Question: Here is a 'Model3D' of a tube displayed within 'Viewport3D' element:

The tube is very long so I cut the texture in segments display just one segment to save memory.
To hide little black circle at the end of the finite model tube, I have added a 'PointLight'.
However, no matter which values of 'ConstantAttenuation', 'LinearAttenuation' and 'QuadraticAttenuation' I choose, the light falls off too quickly and the model is too dark.
I tried adding an 'AmbientLight', but this immediately makes the end of the tunnel visible and spoils the realism (user should never notice the model is finite - it will shift the texture or camera and keep sime light just around camera).
'PointLight'
I know the attenuation factor formula is:
'''
ConstantAttenuation + LinearAttenuation * D + QuadraticAttenuation * D^2
'''
where D is the distance from light source.
The light intensity is then divided by the computed factor. However, when I use 'ConstantAttenuation' value '1' and set others '0', there should be no attenuation at all (factor is '1' at all points and distance plays no role). Yet the model still shows light falloff...
Code:
'''
this.pointLight = new PointLight
{
Position = new Point3D(0.0, 0.0, 0.0),
Color = Colors.White,
ConstantAttenuation = 1.0,
LinearAttenuation = 0.0,
QuadraticAttenuation = 0.0
};
'''
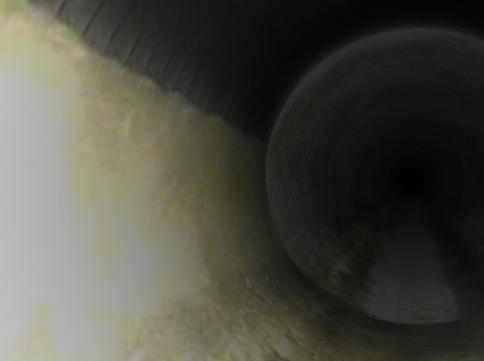
Answer: Your problem will not be related to pointlight probably but to the fact that with growing distance and same normal vectors on your model, the angle at which light hits the surface will be different so less and less light will be reflected so the further meshes will appear darker and darker. Ambient light in contrary to other lights ignores normals thats is why you see your whole model.
Using following code all your meshes will reflect same amount of light no matter how far they are and then you can play with attenuation to make more distant darker.
'''
meshGeometry3D.Normals.Clear();
foreach (Point3D point in meshGeometry3D.Positions)
{
meshGeometry3D.Normals.Add(camera.Position-point);
}
'''
Or you can keep your Pointlight setting and adjust normals just a bit.
There is also Range property of the Pointlight but that is used just to limit range of your pointlight directly if you need it so it will not help you.